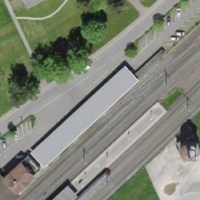
EUNIS habitat code: 57
Species observed at this site:
Draba verna
Lepidium didymum
Geranium pyrenaicum
Erodium cicutarium
Daucus carota
Salvia pratensis